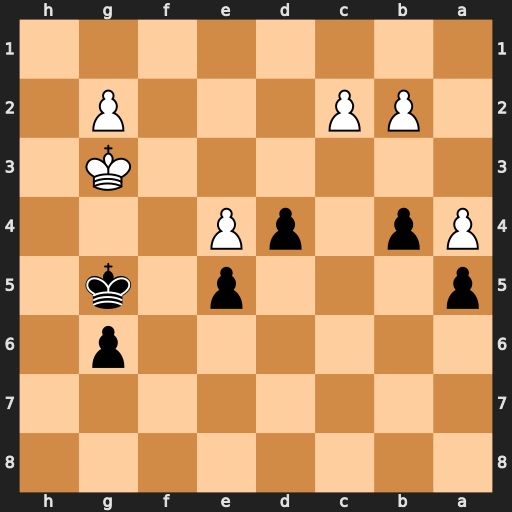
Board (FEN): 8/8/6p1/p3p1k1/Pp1pP3/6K1/1PP3P1/8
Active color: b
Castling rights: -
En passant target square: -
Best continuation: Kh5 Kf3 Kh4 Kf2 Kg4